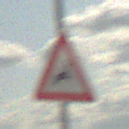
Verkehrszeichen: WildwechselLinks
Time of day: Midday
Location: Outdoor (Beach)
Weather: PartlyCloudy
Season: NotSpecified
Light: Natural